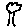
Label: tree